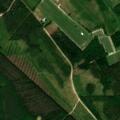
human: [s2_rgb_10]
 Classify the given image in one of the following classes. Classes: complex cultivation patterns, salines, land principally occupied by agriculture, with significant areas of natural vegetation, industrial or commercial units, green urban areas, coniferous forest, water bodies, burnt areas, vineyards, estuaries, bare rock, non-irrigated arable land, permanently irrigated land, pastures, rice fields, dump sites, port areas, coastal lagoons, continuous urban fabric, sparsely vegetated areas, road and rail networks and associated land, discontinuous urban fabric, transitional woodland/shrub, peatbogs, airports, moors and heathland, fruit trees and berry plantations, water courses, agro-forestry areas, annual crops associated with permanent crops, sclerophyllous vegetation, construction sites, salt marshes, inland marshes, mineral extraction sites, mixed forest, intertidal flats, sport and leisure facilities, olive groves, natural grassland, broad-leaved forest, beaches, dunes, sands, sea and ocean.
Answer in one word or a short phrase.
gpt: land principally occupied by agriculture, with significant areas of natural vegetation, broad-leaved forest, coniferous forest, mixed forest, transitional woodland/shrub